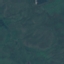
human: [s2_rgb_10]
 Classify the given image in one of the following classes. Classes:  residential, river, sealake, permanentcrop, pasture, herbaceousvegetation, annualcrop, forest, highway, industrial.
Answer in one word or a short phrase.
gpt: Pasture